Interaction volume radius: 10 \u00c5
Interaction volume height: 40 \u00c5
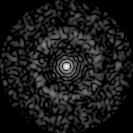
Disorder parameter: 0.8358